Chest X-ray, AP view. Patient: 38 years old, sex M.
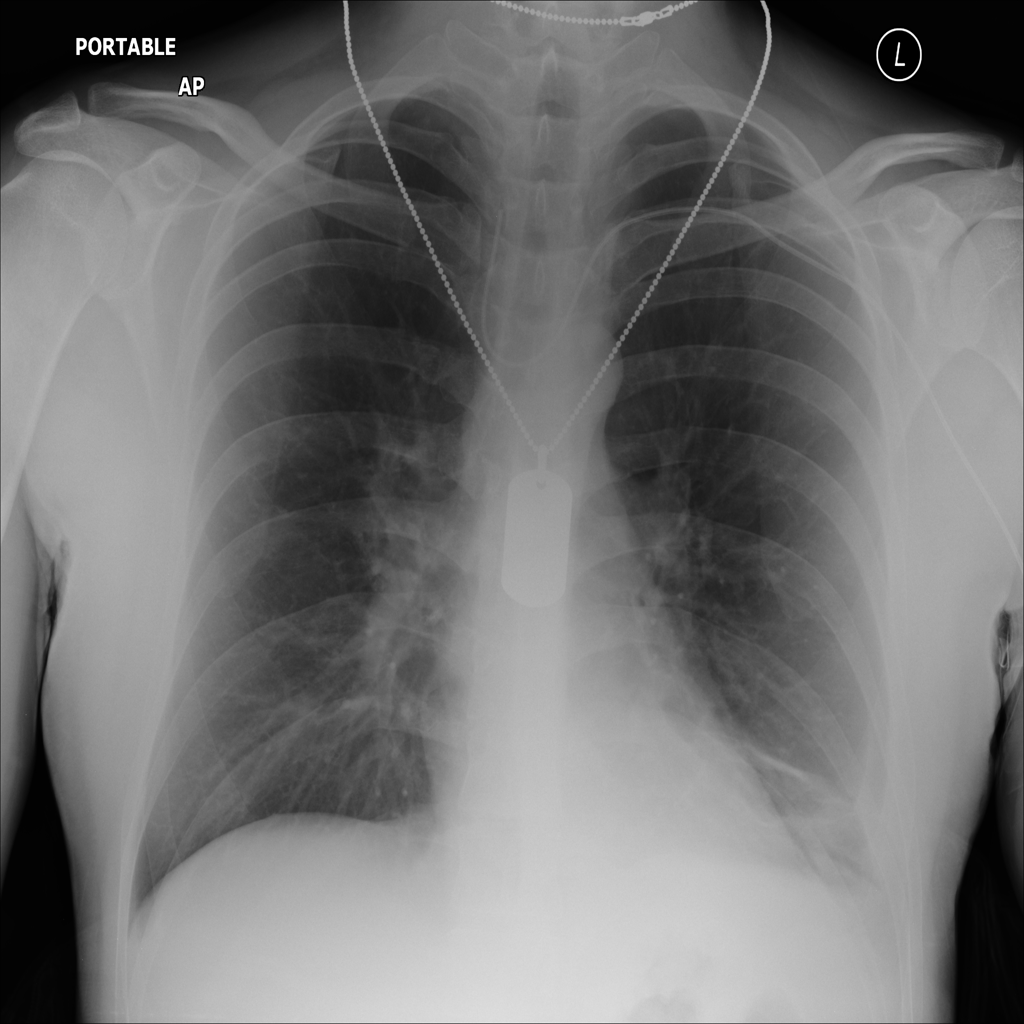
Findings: Atelectasis